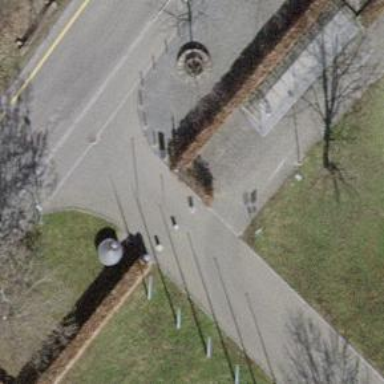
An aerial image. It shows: Hedge barrier.